Question: I'm using jQuery UI "sortable" plugin to be able to select and sort items.
I set up the plugin to have two lists, one for "available" items, the second for "selected" items.
The plugin works as expected, I can move items from one list to the other.
However, when I remove one item from the list, the height of the list is lowered. Is there any way to fix it?
In fact, i'd like to set the outer border of both list to the initial height of the left items (at the beginning, all items are in the first list)
This picture describe what I want to do:
The red lines are what I'd like. I want both lists to have this size, fixed.
Here is my code (generated from an asp.net webpage actually) :
'''
<script type="text/javascript">
$(function () {
$("#sourceItems").sortable({
connectWith: "#targetItems",
update: function (event, ui) {
$("#selectedUserIDs").val(
$("#targetItems").sortable('toArray')
);
},
placeholder: "ui-state-highlight"
});
$("#targetItems").sortable({
connectWith: "#sourceItems",
placeholder: "ui-state-highlight"
});
$("#sourceItems, #targetItems").disableSelection();
});
</script>
<style type="text/css">
#sourceItems, #targetItems { list-style-type: none; margin: 0; padding: 0; margin-right: 10px; background: #eee; padding: 5px; width: 230px; border:solid 1px black; }
#sourceItems li, #targetItems li { margin: 5px; padding: 5px; width: 200px; height: 12px; }
</style>
<div style="float: left; display: inline-block; width:fill-available">
<p>Available :</p>
<ul id="sourceItems" class="droptrue">
<li class="ui-state-default" id='i1'>item1</li>
<li class="ui-state-default" id='i32'>item2</li>
<li class="ui-state-default" id='i47'>item3</li>
<li class="ui-state-default" id='i46'>item4</li>
</ul>
</div>
<div style="float: left; display: inline-block;">
<p>Selected :</p>
<ul id="targetItems" class="droptrue">
</ul>
</div>
<div style="display: none">
<input name="selectedUserIDs" type="text" id="selectedUserIDs" />
</div>
'''
The hidden input field is my container for storing selected items (posted with the form).
I've tried by adding '.height($("#sourceItems).outerHeight());' to lists, but this does not works.
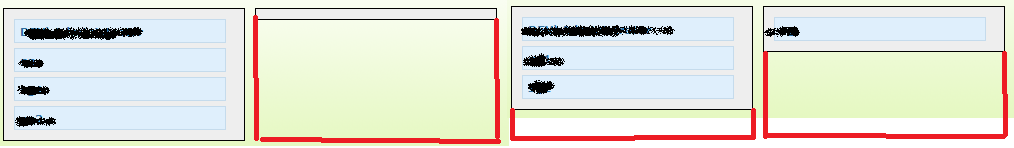
Answer: '''
$(document).ready(function(){
$("#targetItems").height($("#sourceItems").height());
$("#sourceItems").height($("#sourceItems").height());
});
'''
<URL>
Use a 'helper' function, which makes sure the dragged elements have proper width and height.
Something like this:
'''
helper: function(event, ui) {
$(ui).width($(ui).width());
$(ui).height($(ui).height());
ui.children().each(function() {
$(this).width($(this).width());
});
return ui;
}
'''
You use it like this:
'''
$(SOME_OBJECT).sortable({
connectWith: ...,
placeholder: ...,
......
helper: function....
});
'''
Of course you can write any costume helper function you'd like.